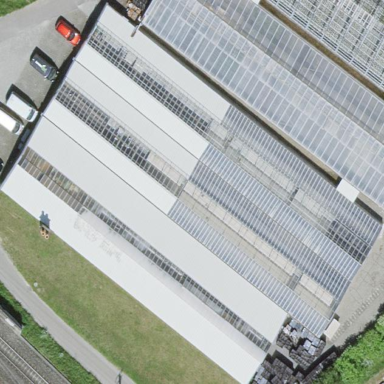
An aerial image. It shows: Greenhouse.